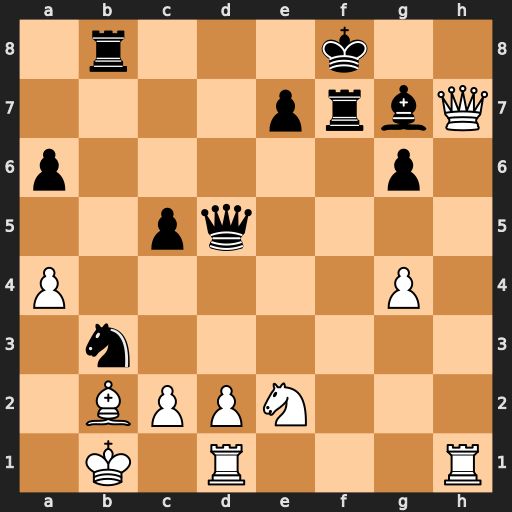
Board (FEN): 1r3k2/4prbQ/p5p1/2pq4/P5P1/1n6/1BPPN3/1K1R3R
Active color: w
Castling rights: -
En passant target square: -
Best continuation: Qh8+ Bxh8 Rxh8#